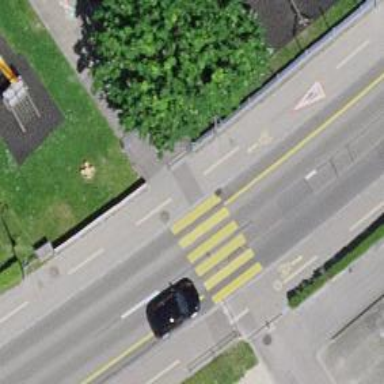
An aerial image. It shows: Uncontrolled zebra crossing with zebra markings.